Question: Good day!
I have strange problem with Xcode 4.3.
When I'm trying to run any app - it crashing with the following exception:
'''
Application Specific Information:
ProductBuildVersion: 4E109
UNCAUGHT EXCEPTION (NSInternalInconsistencyException): Couldn't load plug-in 'com.apple.dt.dbg.DebuggerLLDB' while firing fault for extension 'Xcode.DebuggerFoundation.Debugger.LLDB'
UserInfo: {
NSUnderlyingError = "Error Domain=DVTPlugInErrorDomain Code=2 \"Loading a plug-in failed.\" UserInfo=0x4017c8300 {DVTPlugInIdentifierErrorKey=com.apple.dt.dbg.DebuggerLLDB, DVTPlugInExecutablePathErrorKey=/Applications/Xcode.app/Contents/PlugIns/DebuggerLLDB.ideplugi n/Contents/MacOS/DebuggerLLDB, NSLocalizedRecoverySuggestion=The plug-in or one of its prerequisite plug-ins may be missing or damaged and may need to be reinstalled., NSLocalizedDescription=Loading a plug-in failed., NSFilePath=/Applications/Xcode.app/Contents/PlugIns/DebuggerLLDB.ideplugin, NSLocalizedFailureReason=The plug-in \U201ccom.apple.dt.dbg.DebuggerLLDB\U201d at path \U201c/Applications/Xcode.app/Contents/PlugIns/DebuggerLLDB.ideplugin\U201d could not be loaded. The plug-in or one of its prerequisite plug-ins may be missing or damaged., NSUnderlyingError=0x400fb5c00 \"The bundle \U201cDebuggerLLDB\U201d couldn\U2019t be loaded because it is damaged or missing necessary resources.\"}";
}
'''
Reinstallation and downgrade to 4.2.1 did not help :(
Could somebody help? Many thanks

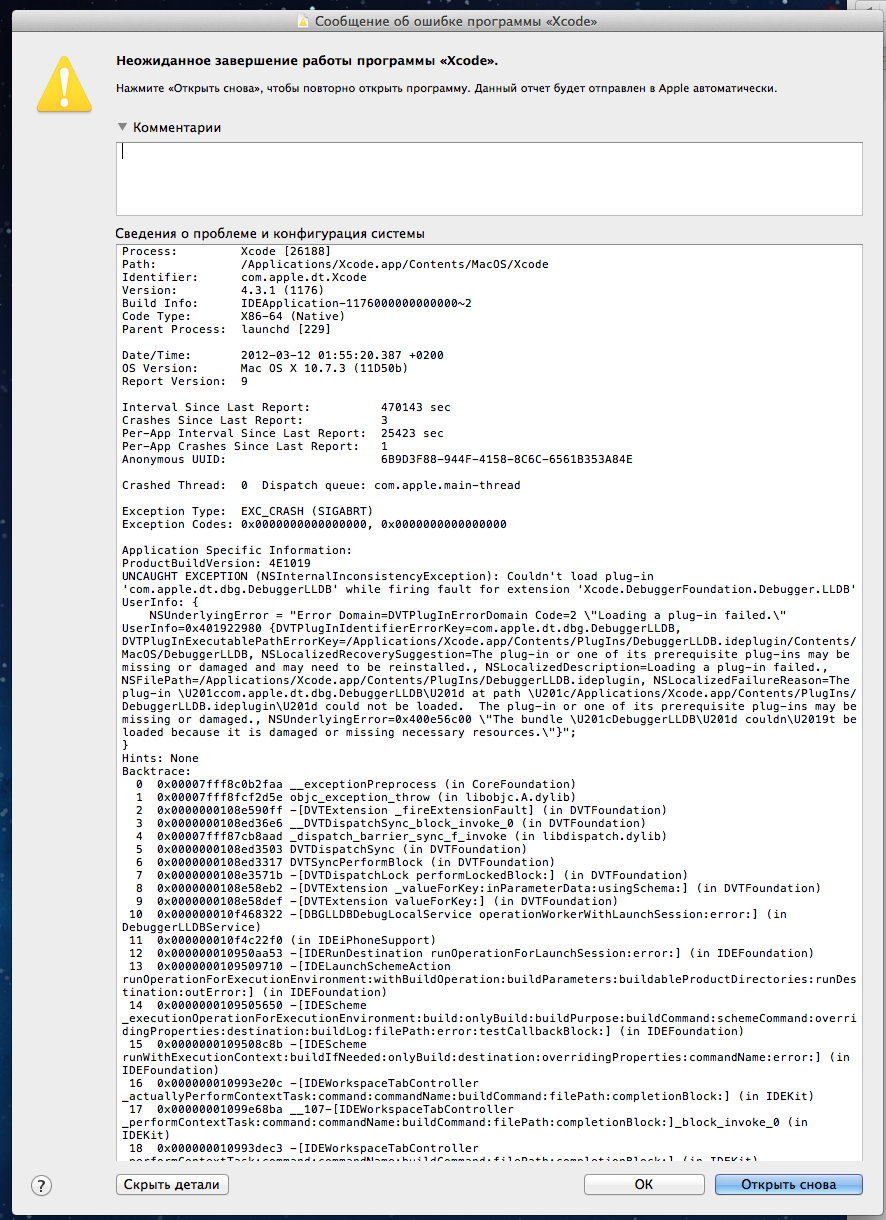
Answer: I saw this problem once before and a reinstall of Xcode fixed the problem. Are you downloading Xcode from the Mac App Store or developer.apple.com? Try reinstalling from the one you are not using.